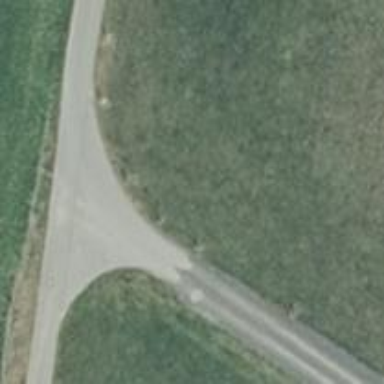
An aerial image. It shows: Service road with gravel surface of grade 2 track type.